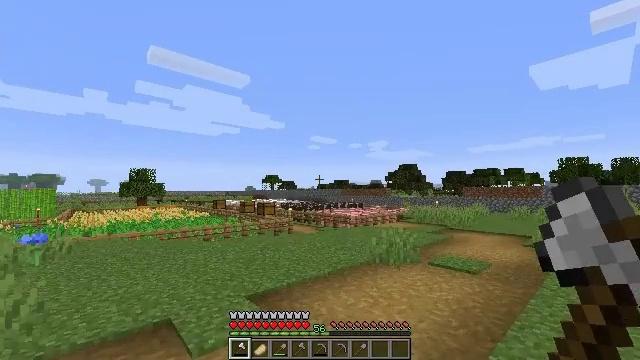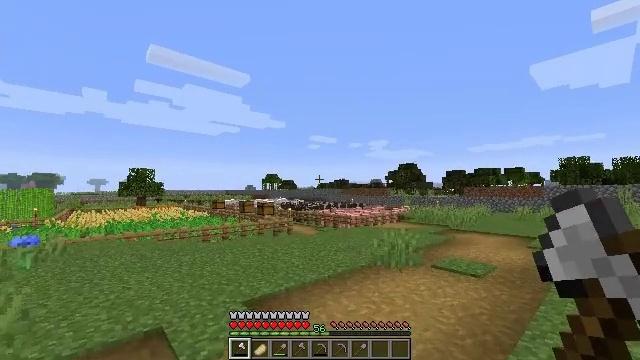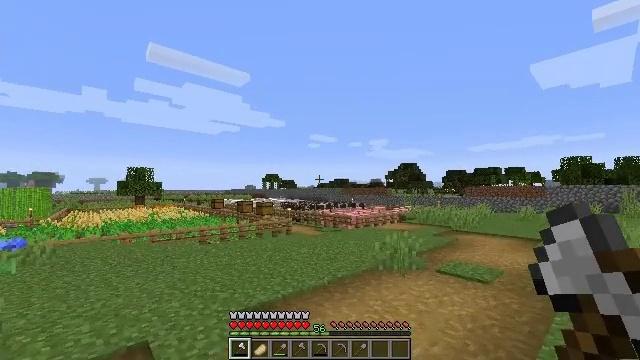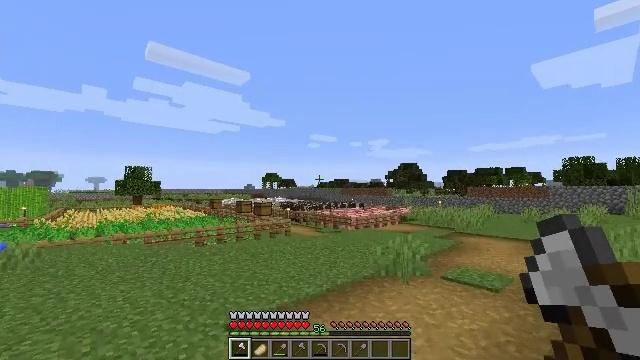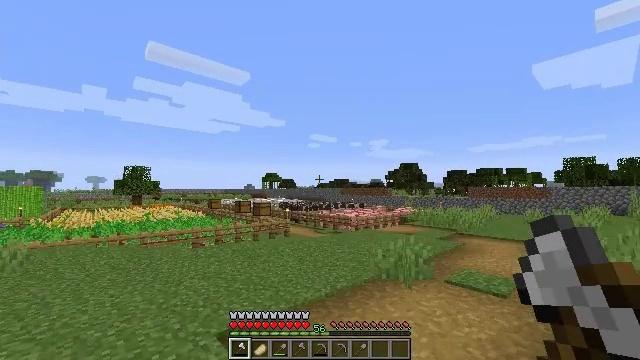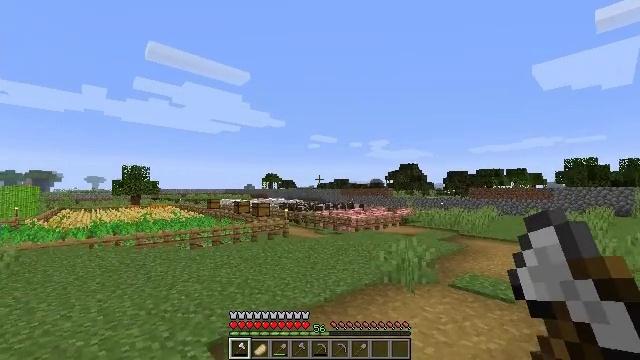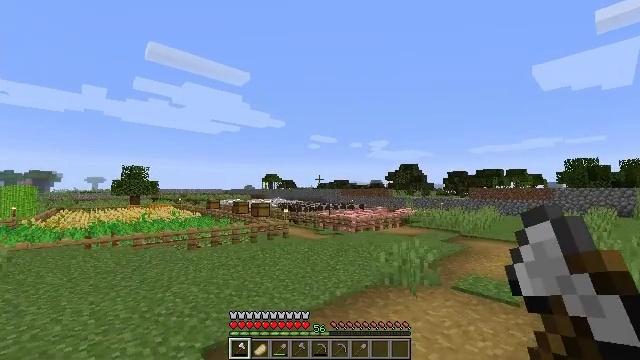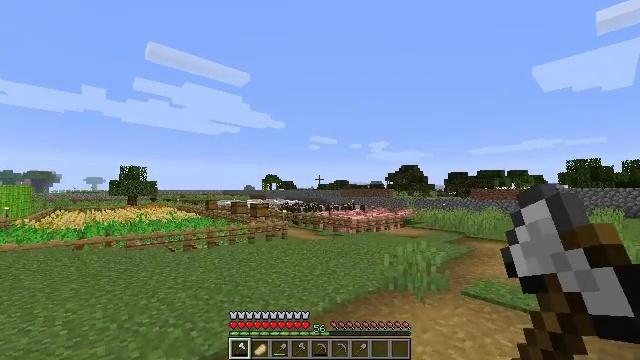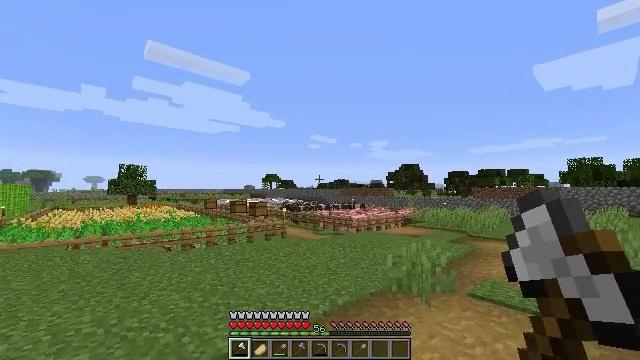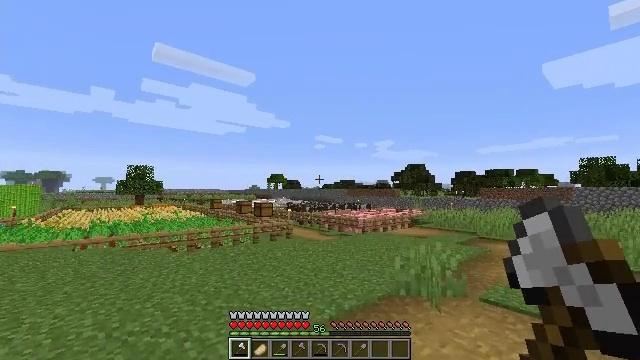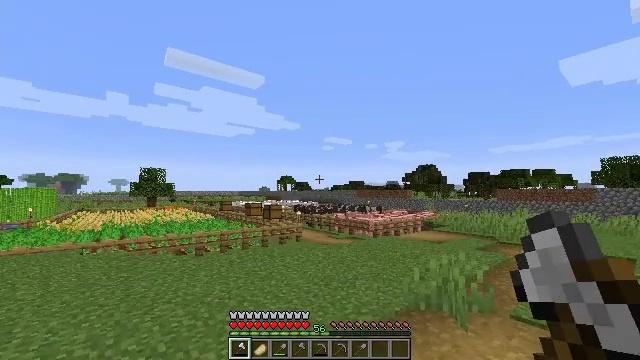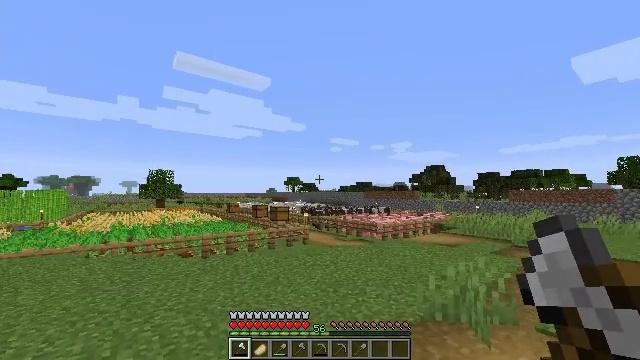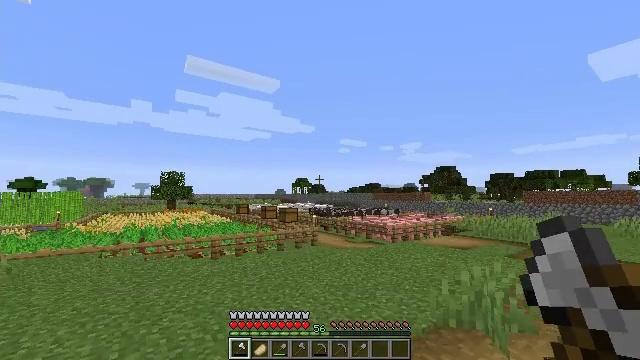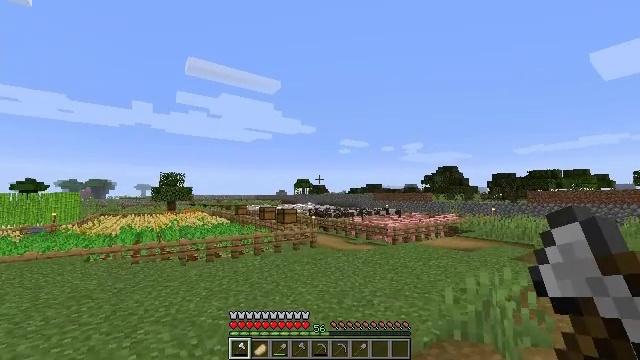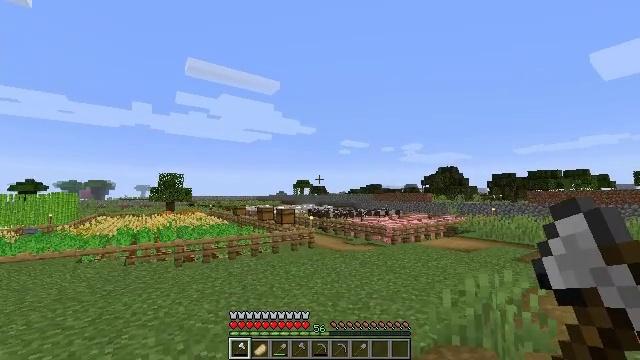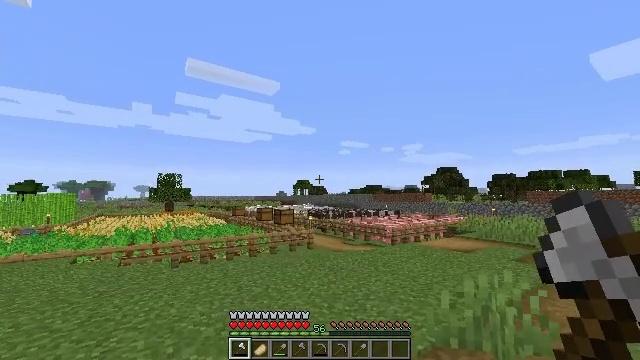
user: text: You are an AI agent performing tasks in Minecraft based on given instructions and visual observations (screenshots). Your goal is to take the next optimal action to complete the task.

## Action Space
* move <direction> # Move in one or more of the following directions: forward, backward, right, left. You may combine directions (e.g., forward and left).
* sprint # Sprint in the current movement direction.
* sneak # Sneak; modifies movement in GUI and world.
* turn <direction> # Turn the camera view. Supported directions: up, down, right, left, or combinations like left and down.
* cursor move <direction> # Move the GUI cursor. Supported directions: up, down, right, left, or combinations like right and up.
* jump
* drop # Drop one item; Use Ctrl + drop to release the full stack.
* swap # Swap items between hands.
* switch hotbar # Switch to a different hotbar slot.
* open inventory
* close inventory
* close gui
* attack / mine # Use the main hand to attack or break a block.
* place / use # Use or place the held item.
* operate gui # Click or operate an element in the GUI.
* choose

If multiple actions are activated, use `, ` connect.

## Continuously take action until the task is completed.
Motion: motion action
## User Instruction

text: Mine the clay from the riverbed.
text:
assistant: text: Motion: move forward
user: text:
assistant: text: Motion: move forward
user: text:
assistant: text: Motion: move forward
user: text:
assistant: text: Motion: move forward
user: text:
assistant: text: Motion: move forward
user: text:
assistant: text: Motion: move forward
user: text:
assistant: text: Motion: move forward
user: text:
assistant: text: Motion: move forward
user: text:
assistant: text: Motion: move forward, turn left
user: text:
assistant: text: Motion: move forward, turn left
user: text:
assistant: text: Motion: move forward, turn left
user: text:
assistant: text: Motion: move forward and move right, turn left
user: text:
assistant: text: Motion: move forward and move right
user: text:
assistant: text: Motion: move forward and move right
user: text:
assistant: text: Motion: move forward and move right
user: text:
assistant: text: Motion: move forward and move right
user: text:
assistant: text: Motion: move forward and move right
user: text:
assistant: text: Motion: move forward and move right
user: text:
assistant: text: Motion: move forward and move right
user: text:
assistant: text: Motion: move forward and move right
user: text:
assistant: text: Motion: move forward and move right
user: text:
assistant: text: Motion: move forward and move right
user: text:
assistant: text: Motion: move forward and move right
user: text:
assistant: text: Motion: move forward and move right
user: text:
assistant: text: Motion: move forward and move right
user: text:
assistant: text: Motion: move forward and move right
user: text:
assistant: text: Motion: move forward and move right
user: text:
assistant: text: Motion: move forward and move right
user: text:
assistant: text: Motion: move forward and move right
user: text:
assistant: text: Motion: move forward and move right